Interaction volume radius: 5 \u00c5
Interaction volume height: 10 \u00c5
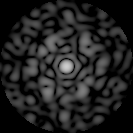
Disorder parameter: 0.6463